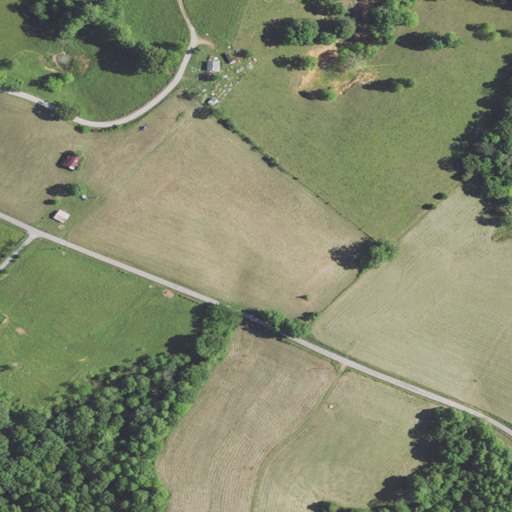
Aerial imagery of ridge(s) in Kentucky named Rough Ridge containing pasture, open development, deciduous forest, mixed forest, and low intensity development